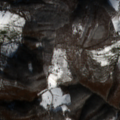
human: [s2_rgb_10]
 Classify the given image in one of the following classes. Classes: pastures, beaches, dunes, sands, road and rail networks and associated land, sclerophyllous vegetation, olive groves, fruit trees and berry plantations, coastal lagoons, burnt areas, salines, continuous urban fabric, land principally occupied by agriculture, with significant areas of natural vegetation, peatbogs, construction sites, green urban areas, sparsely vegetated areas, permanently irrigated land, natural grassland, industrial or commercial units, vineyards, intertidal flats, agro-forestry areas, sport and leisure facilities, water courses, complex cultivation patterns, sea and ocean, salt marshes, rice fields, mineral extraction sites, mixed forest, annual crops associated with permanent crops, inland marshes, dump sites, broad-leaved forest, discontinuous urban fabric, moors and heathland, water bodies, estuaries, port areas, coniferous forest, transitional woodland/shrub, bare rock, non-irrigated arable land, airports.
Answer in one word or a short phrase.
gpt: land principally occupied by agriculture, with significant areas of natural vegetation, broad-leaved forest, transitional woodland/shrub